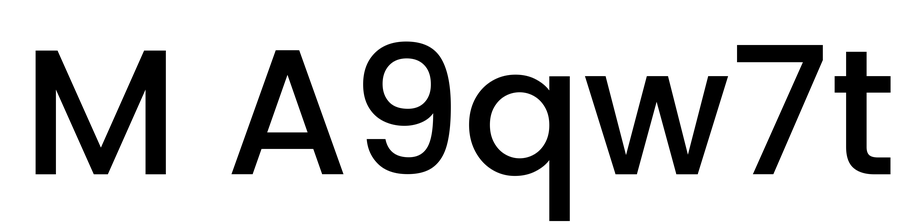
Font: Poppins-Medium